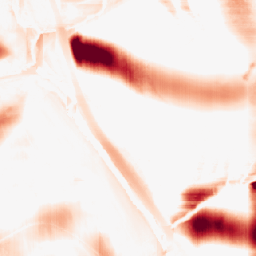
Category: morphological
Decomposition family: morphological_square
Decomposition parameters: operation: opening
size: 50
Upsampling method: area
Upsampling parameters: scale: 4
Upsampling scale: 4